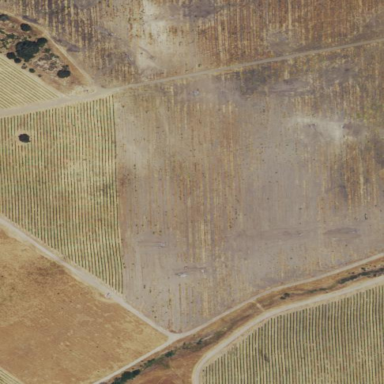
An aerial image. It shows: Vineyard growing grapes.